A scalogram of one vibration snapshot from a rotating bearing is shown, computed with a continuous wavelet transform. Diagnose the bearing from this image, choosing from: normal, inner_race, outer_race, ball.
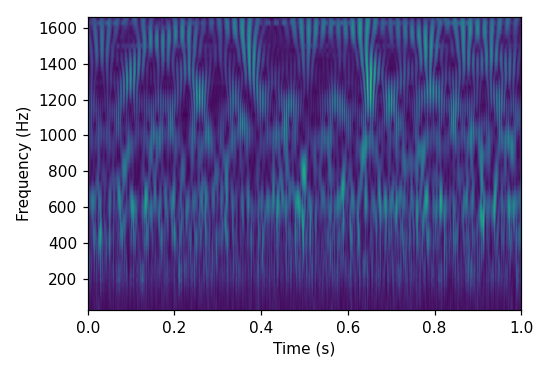
Answer: outer_race